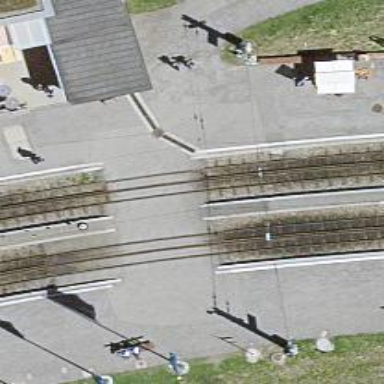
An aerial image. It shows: Crossing for the railway.